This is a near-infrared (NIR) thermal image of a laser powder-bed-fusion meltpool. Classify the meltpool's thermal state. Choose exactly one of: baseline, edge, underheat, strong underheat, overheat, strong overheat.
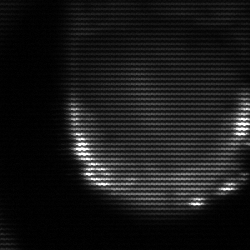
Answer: edge